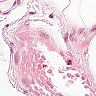
Metastatic tissue present: no